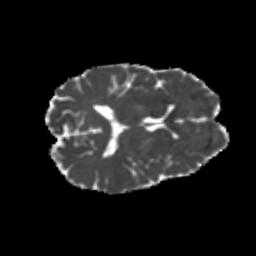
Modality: MD
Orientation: axial
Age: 21
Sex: female
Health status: healthy
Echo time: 0.074 s